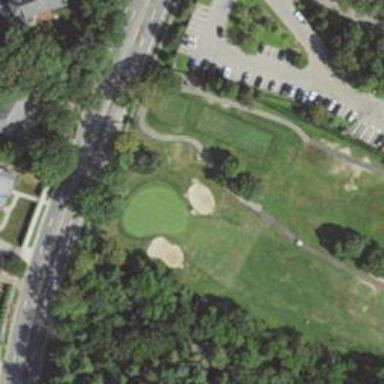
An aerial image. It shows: View of golf hole.